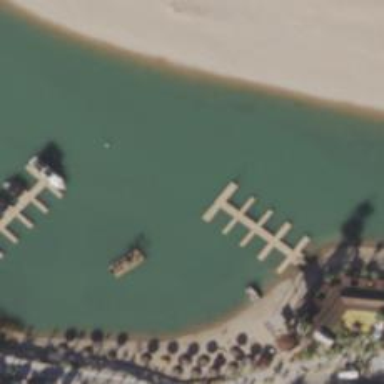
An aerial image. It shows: Pier with mooring facilities.